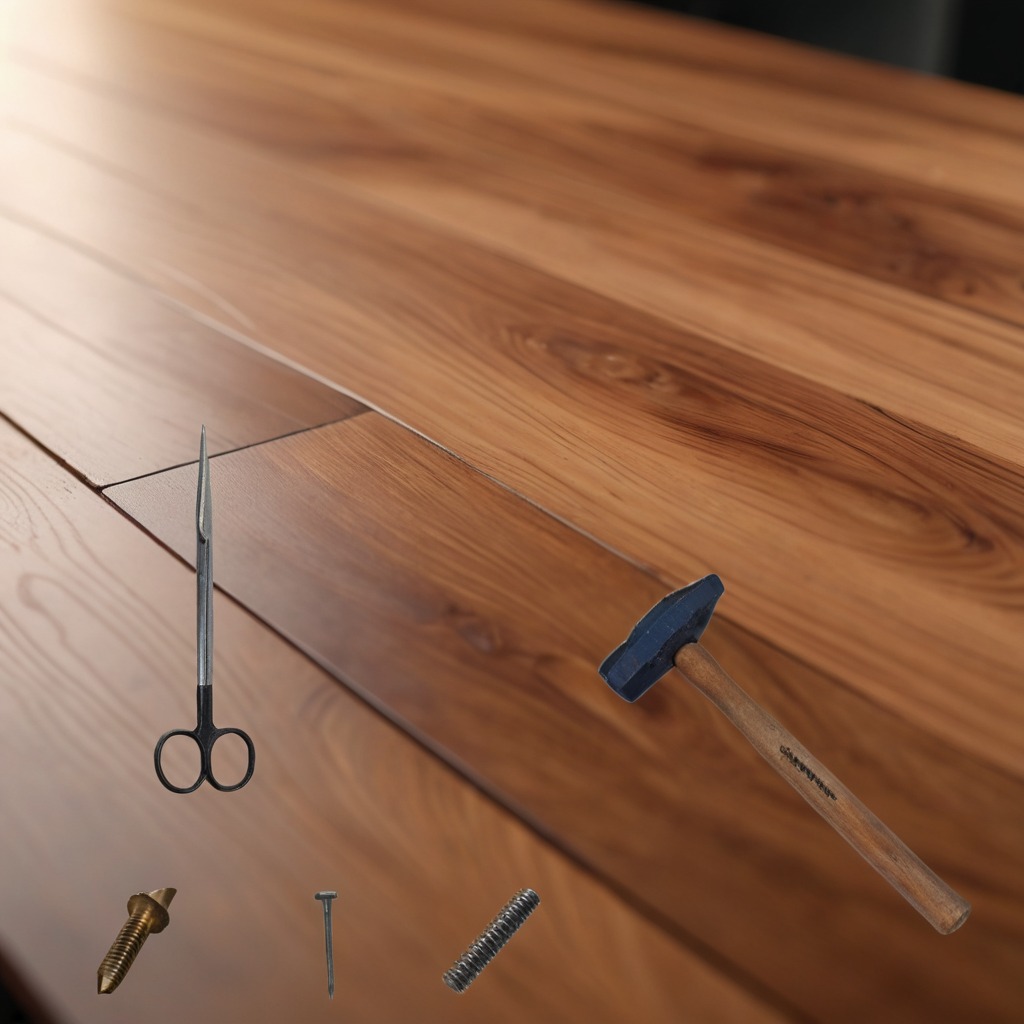
A metal machine screw, an iron nail, a hammer, a coiled metal spring, and a pair of scissors are lying on the wooden table.